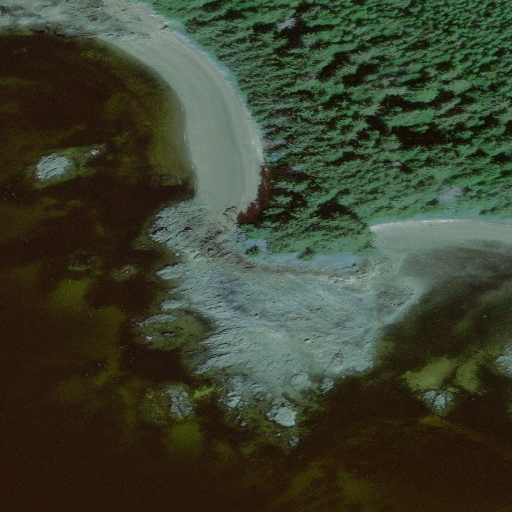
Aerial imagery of cape in Alaska named Village Point containing only unknown